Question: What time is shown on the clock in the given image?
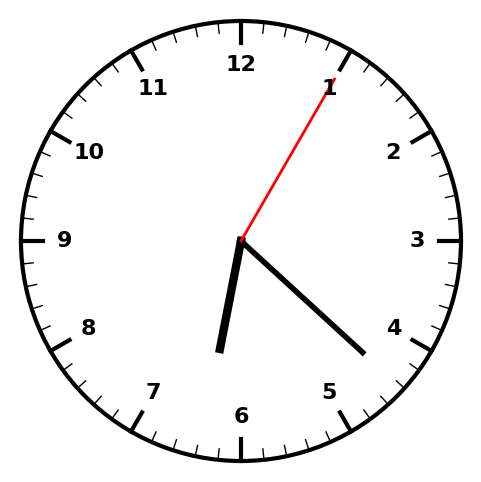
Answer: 06:22:05